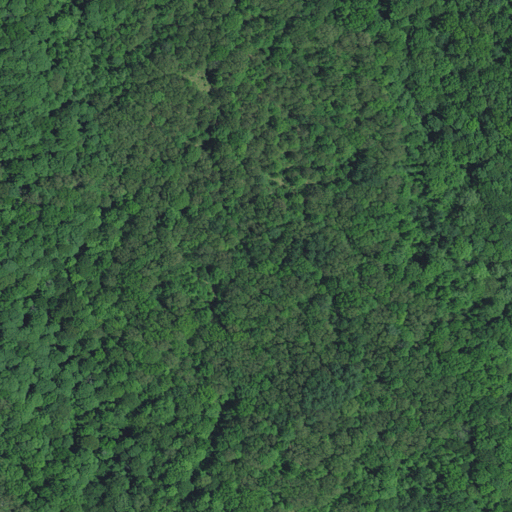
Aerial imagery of mountain in Indiana named Zion Hill containing deciduous forest and open development